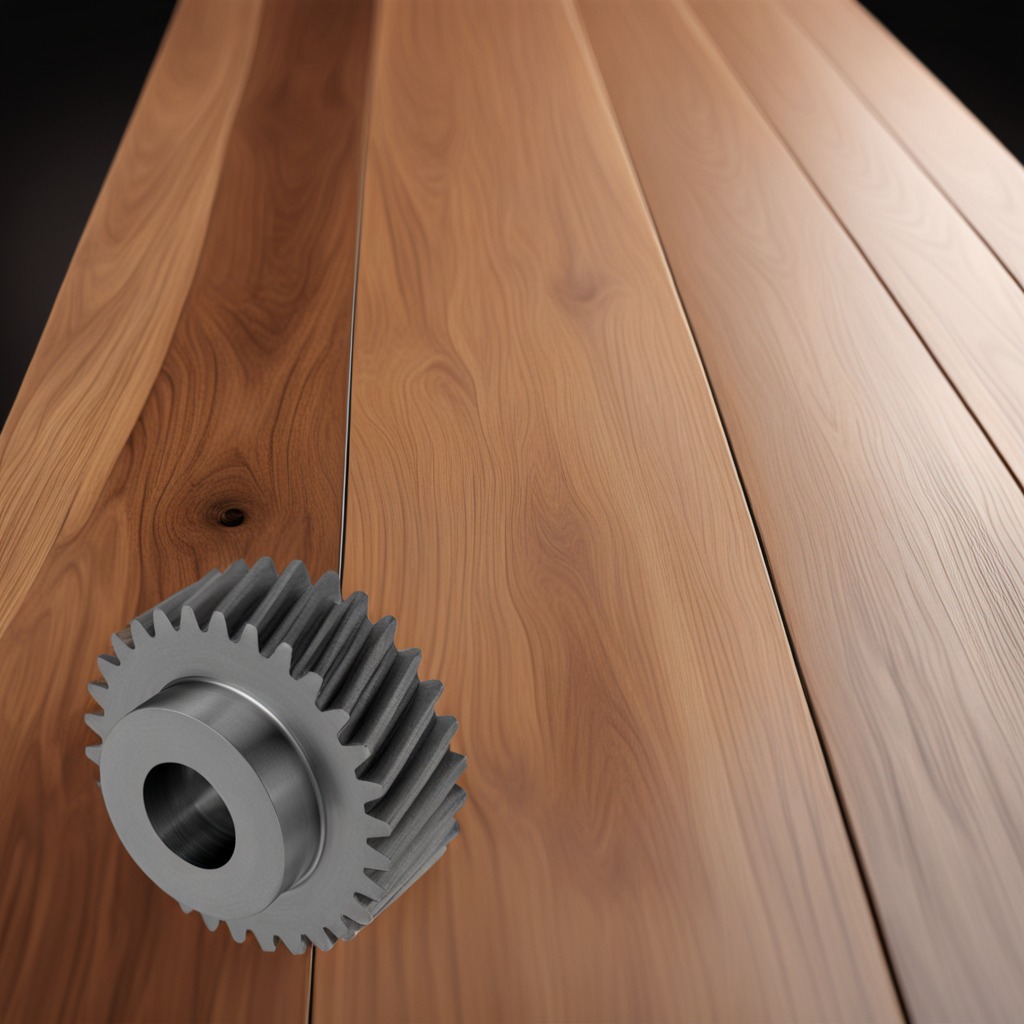
A steel gear with teeth is lying on a wooden table in a carpentry studio.